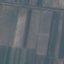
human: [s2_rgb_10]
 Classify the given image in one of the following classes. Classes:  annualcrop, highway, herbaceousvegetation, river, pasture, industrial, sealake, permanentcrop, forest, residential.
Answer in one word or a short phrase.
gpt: AnnualCrop